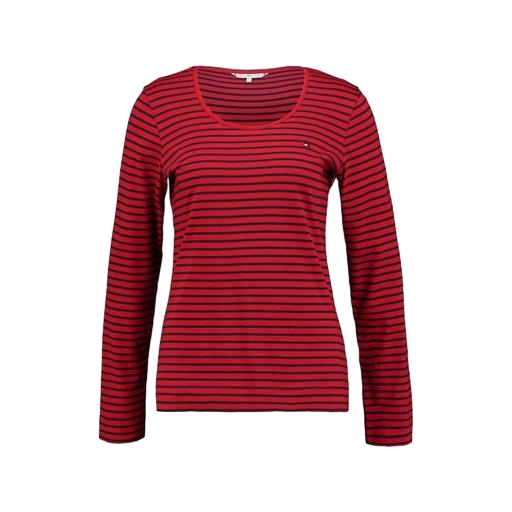
red women's striped long-sleeve t-shirt, red striped jersey tee, red hannah long sleeve sailor tee, white background